Question: I am running a following code on Windows Phone:
'''
string baseAddress = tcAddress + "/Api/Audio/RegisterAudioThoughtUpload/";
HttpWebRequest request = (HttpWebRequest)HttpWebRequest.Create(baseAddress);
request.Method = "POST";
request.ContentType = "application/json; charset=utf-8";
int total = 1633;
using (var streamWriter = new StreamWriter(request.GetRequestStream()))
{
string json = "{ "AnonymousUserId":"" + Guid.NewGuid().ToString() + "", "TotalSize":"" + total.ToString() + "" }";
streamWriter.Write(json);
streamWriter.Close();
}
using (HttpWebResponse response = request.GetResponse() as HttpWebResponse)
{
int statusCode = (int)response.StatusCode; \At this point response is null
StreamReader reader = new StreamReader(response.GetResponseStream());
string results = reader.ReadToEnd();
response.Close();
}
'''
Basically I am trying to send a json-packed guid and an int to an mvc3 action.
On the server side, the processing action is:
'''
[HttpPost]
public JsonResult RegisterAudioThoughtUpload(string AnonymousUserId, int TotalSize)
{
var aUId = Guid.Parse(AnonymousUserId);
return new JsonResult {Data = Guid.NewGuid()};
}
'''
A fiddler2, that is logging the communication shows, that the server is providing a client an expected response:

But on the client, a call to 'GetResponse()' just times out, never actually getting a response back.
Since it is Windows Phone, a GetResponse() is implemented the following way:
'''
private const int DefaultRequestTimeout = 15000;
public static HttpWebResponse GetResponse(this HttpWebRequest request)
{
var dataReady = new AutoResetEvent(false);
HttpWebResponse response = null;
var callback = new AsyncCallback(delegate(IAsyncResult asynchronousResult)
{
response = (HttpWebResponse)request.EndGetResponse(asynchronousResult);
dataReady.Set();
});
request.BeginGetResponse(callback, request);
if (dataReady.WaitOne(DefaultRequestTimeout))
{
return response;
}
return null;
}
'''
Why I am not getting an instance of 'HttpWebResponse', even though I see through proxy, that it is being sent?
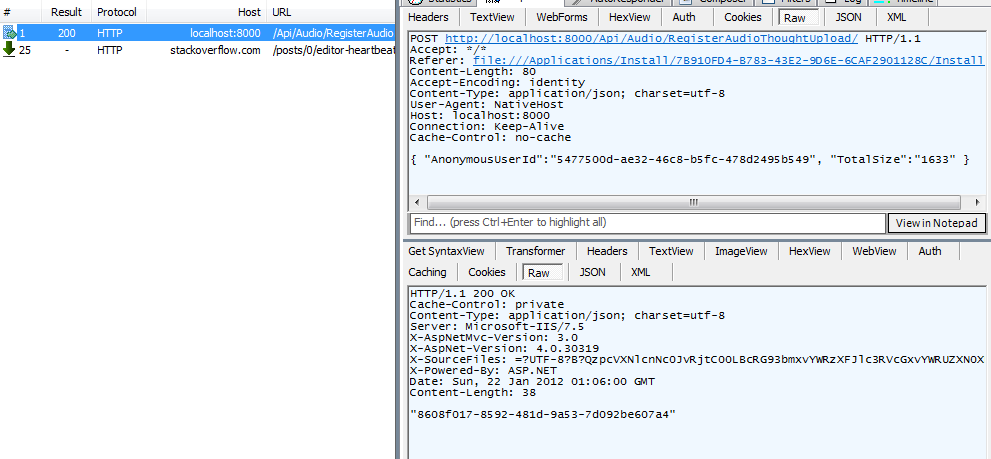
Answer: Since this is a WP application I would recommend you avoid blocking the main UI thread. I'd also recommend you using a JSON serializer instead of manually build JSON strings. So let's start by defining our models:
'''
[DataContract]
public class Request
{
[DataMember]
public string AnonymousUserId { get; set; }
[DataMember]
public int TotalSize { get; set; }
}
'''
and then:
'''
var dataToSend = new Request
{
AnonymousUserId = Guid.NewGuid().ToString(),
TotalSize = 123
};
var serializer = new DataContractJsonSerializer(typeof(Request));
var request = string.Empty;
using (var stream = new MemoryStream())
{
serializer.WriteObject(stream, dataToSend);
request = Encoding.Default.GetString(stream.ToArray());
}
var client = new WebClient();
client.Headers[HttpRequestHeader.ContentType] = "application/json";
client.UploadStringCompleted += (sender, e) =>
{
// make sure there's no error before trying to access the result
if (e.Error == null)
{
string result = e.Result;
// TODO: do something with the returned result here
}
else
{
// some error occurred => notify the UI
}
};
client.UploadStringAsync(new Uri(tcAddress + "/Api/Audio/RegisterAudioThoughtUpload), request);
'''
Also another problem I can see in the fiddler Response you have shown from the server is that the 'Content-Type' header was set to 'application/json' and yet the contents is not valid JSON:
'''
"03cc77ed-e92b-48d9-b471-ba55a6065e2f"
'''
instead of:
'''
{"Data":"03cc77ed-e92b-48d9-b471-ba55a6065e2f"}
'''
As far as the timeout error is concerned, maybe the response doesn't get to the phone. Check your network.